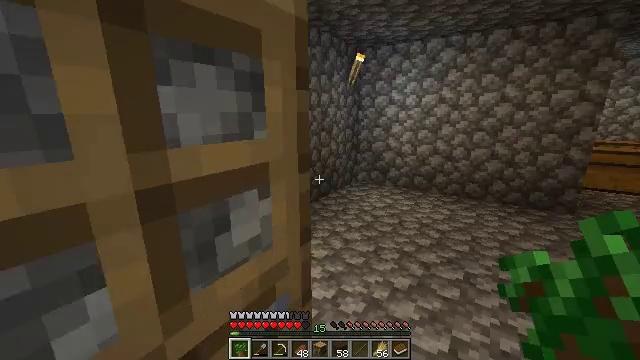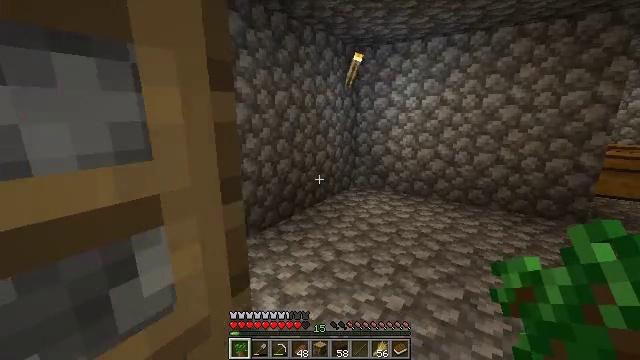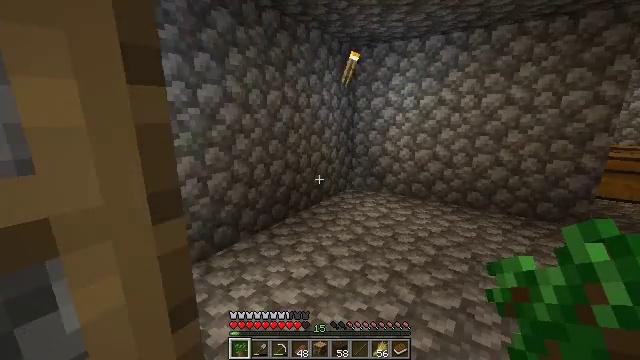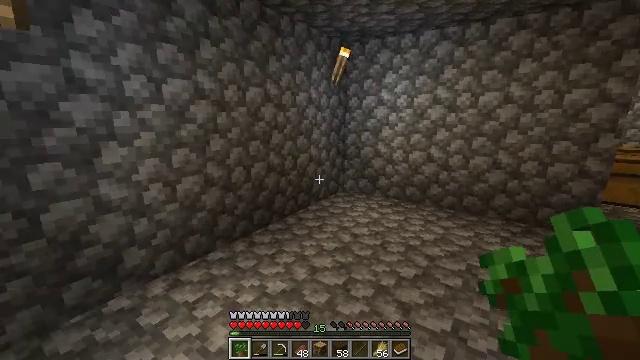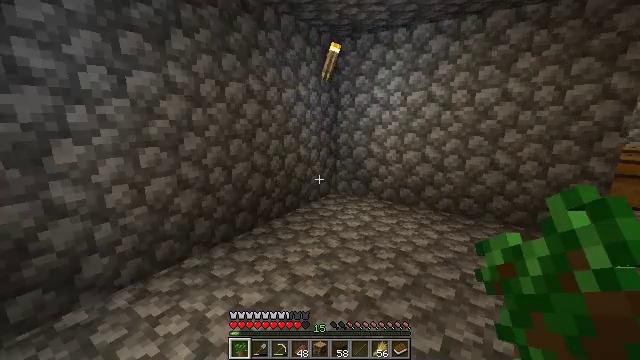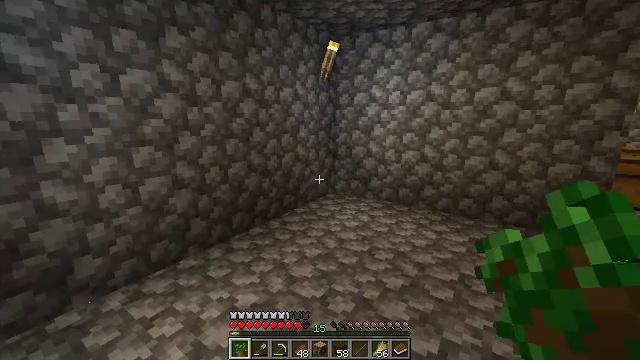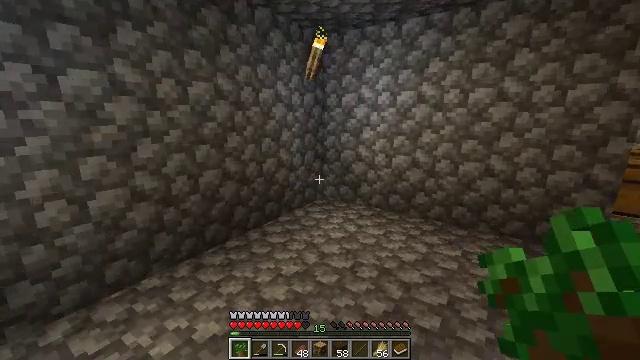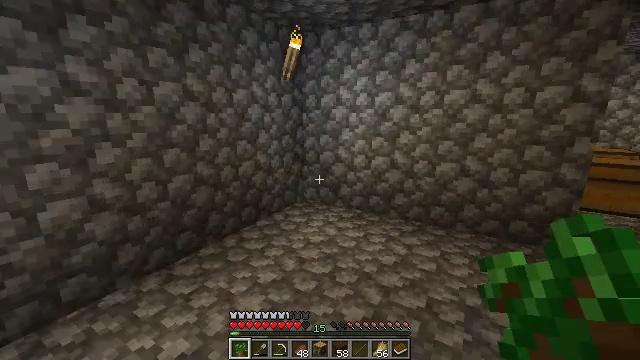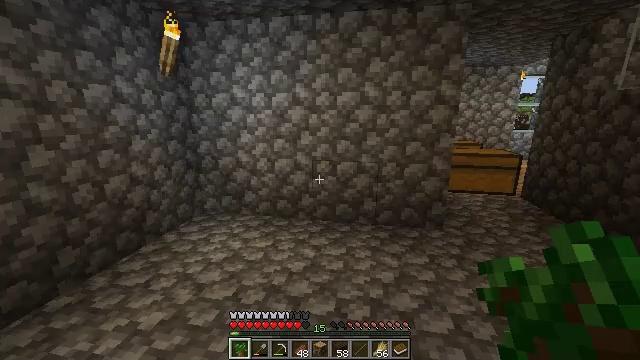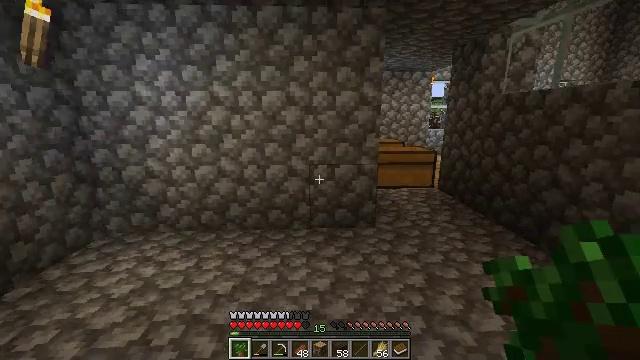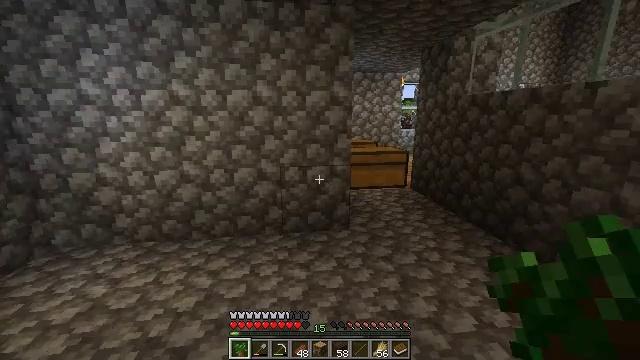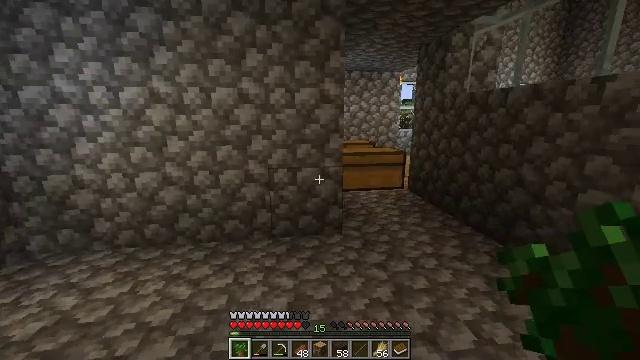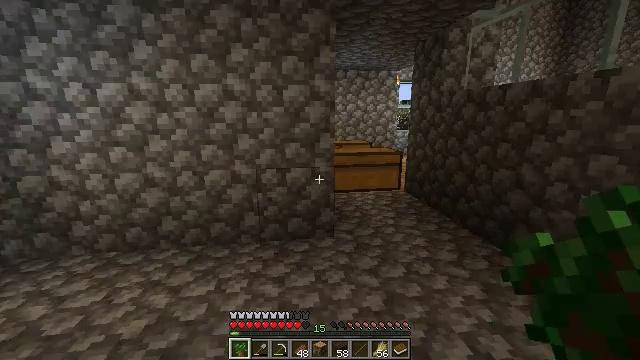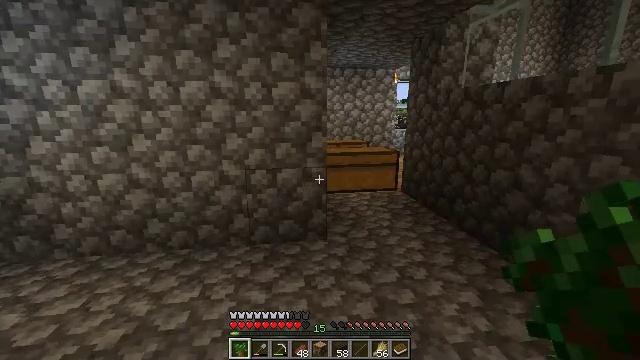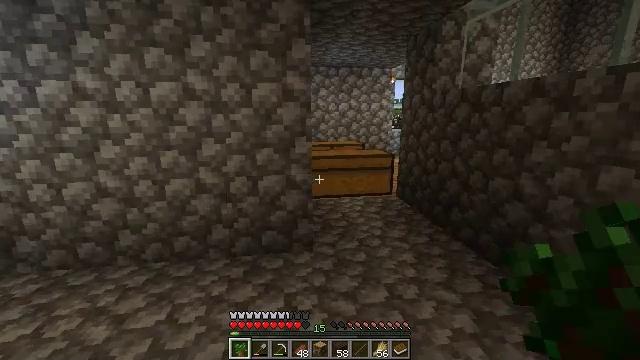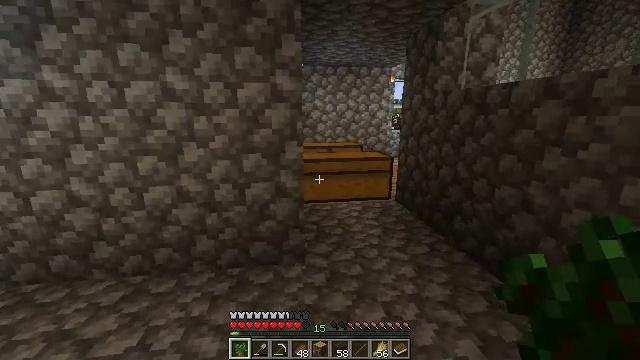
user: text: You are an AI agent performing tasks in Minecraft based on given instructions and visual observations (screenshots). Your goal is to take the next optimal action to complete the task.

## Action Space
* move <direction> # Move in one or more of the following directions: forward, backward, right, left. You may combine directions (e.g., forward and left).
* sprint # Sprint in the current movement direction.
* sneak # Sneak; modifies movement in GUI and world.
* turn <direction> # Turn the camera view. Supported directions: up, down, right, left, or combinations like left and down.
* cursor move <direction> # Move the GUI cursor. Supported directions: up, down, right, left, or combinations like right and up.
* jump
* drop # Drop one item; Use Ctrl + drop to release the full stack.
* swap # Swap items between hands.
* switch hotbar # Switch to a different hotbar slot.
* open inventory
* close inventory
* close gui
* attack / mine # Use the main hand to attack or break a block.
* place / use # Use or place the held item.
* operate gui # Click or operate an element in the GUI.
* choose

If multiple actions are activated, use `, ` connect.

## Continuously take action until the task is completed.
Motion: motion action
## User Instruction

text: Cut down the sugar cane stalks.
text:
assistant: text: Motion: move forward and move right
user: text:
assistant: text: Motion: move forward and move right
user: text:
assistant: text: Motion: move forward and move right
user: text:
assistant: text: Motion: move forward and move right
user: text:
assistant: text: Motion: move forward and move right
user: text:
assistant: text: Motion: move forward and move right
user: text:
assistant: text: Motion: move forward and move right, turn right
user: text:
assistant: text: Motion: move forward and move right, turn right
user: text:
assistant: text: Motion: move forward and move right, turn right
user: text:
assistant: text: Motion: move forward and move right, turn right
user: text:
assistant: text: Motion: move forward and move right
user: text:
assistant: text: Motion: move forward and move right
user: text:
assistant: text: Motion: move forward and move right
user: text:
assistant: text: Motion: move forward
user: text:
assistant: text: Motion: move forward
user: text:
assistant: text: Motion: move forward
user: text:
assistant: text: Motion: move forward
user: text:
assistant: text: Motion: move forward
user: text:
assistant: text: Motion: move forward
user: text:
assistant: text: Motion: move forward
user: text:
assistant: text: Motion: move forward
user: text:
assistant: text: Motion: move forward, turn right
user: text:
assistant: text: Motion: move forward, turn right
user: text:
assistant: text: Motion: move forward, turn right
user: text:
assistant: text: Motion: move forward, turn right
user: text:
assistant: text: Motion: move forward
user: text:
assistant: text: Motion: move forward
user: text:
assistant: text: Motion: move forward
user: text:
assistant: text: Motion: move forward
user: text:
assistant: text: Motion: move forward